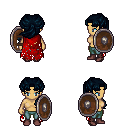
a pixel art fantasy rpg character, female body template, human, tanned skin, red tattered cape, teal pants, raven princess hairstyle, bracelets, maroon shoes, shield, four views (front, back, left, right), 2x2 character sprite sheet, small pixel art, hard edges, no anti-aliasing